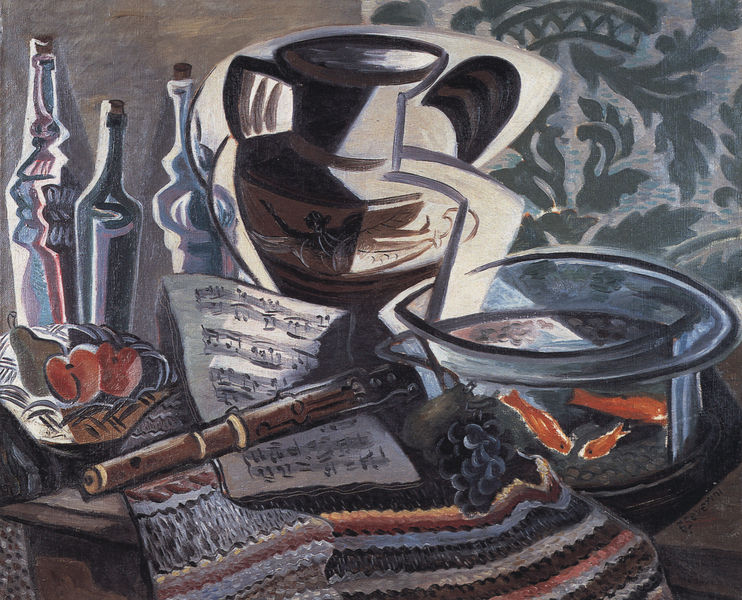
Titel: Vaso etrusco e pesci rossi
Künstler: Gino Severini
Standort: Roma
Institution: Collezione Caputo
Schlagwörter: blau, dunkel, gemälde, wasser, aquarell, grün, kubismus, braun, bunt, glas, grau, orange, tisch, obst, rot, tuch, malerei, muster, ornament, teppich, flasche, flaschen, schale, schüssel, instrument, stoff, decke, drei, musik, früchte, kanne, krug, stilleben, stillleben, trauben, vase, apfel, äpfel, papier, noten, moderne, wein, tapete, dekor, musikinstrument, notenblatt, notenblätter, ornamente, streifen, korb, collage, birne, holztisch, antike, flöte, querflöte, aquarium, fisch, obstschale, weintrauben, pfirsich, pfirsiche, traube, korken, obstkorb, decor, verschlossen, fische, goldfische, tonigkeit, goldfisch, auqarium, formenaufriss, notenbaltt